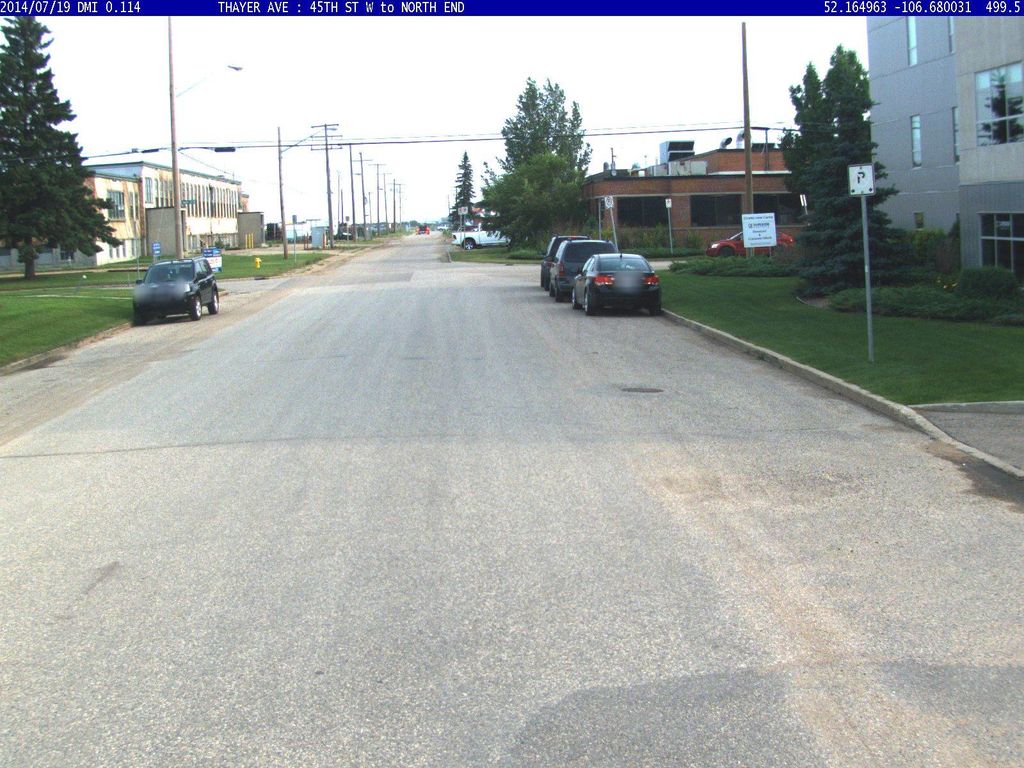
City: saskatoon